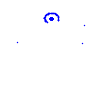
Particle: proton